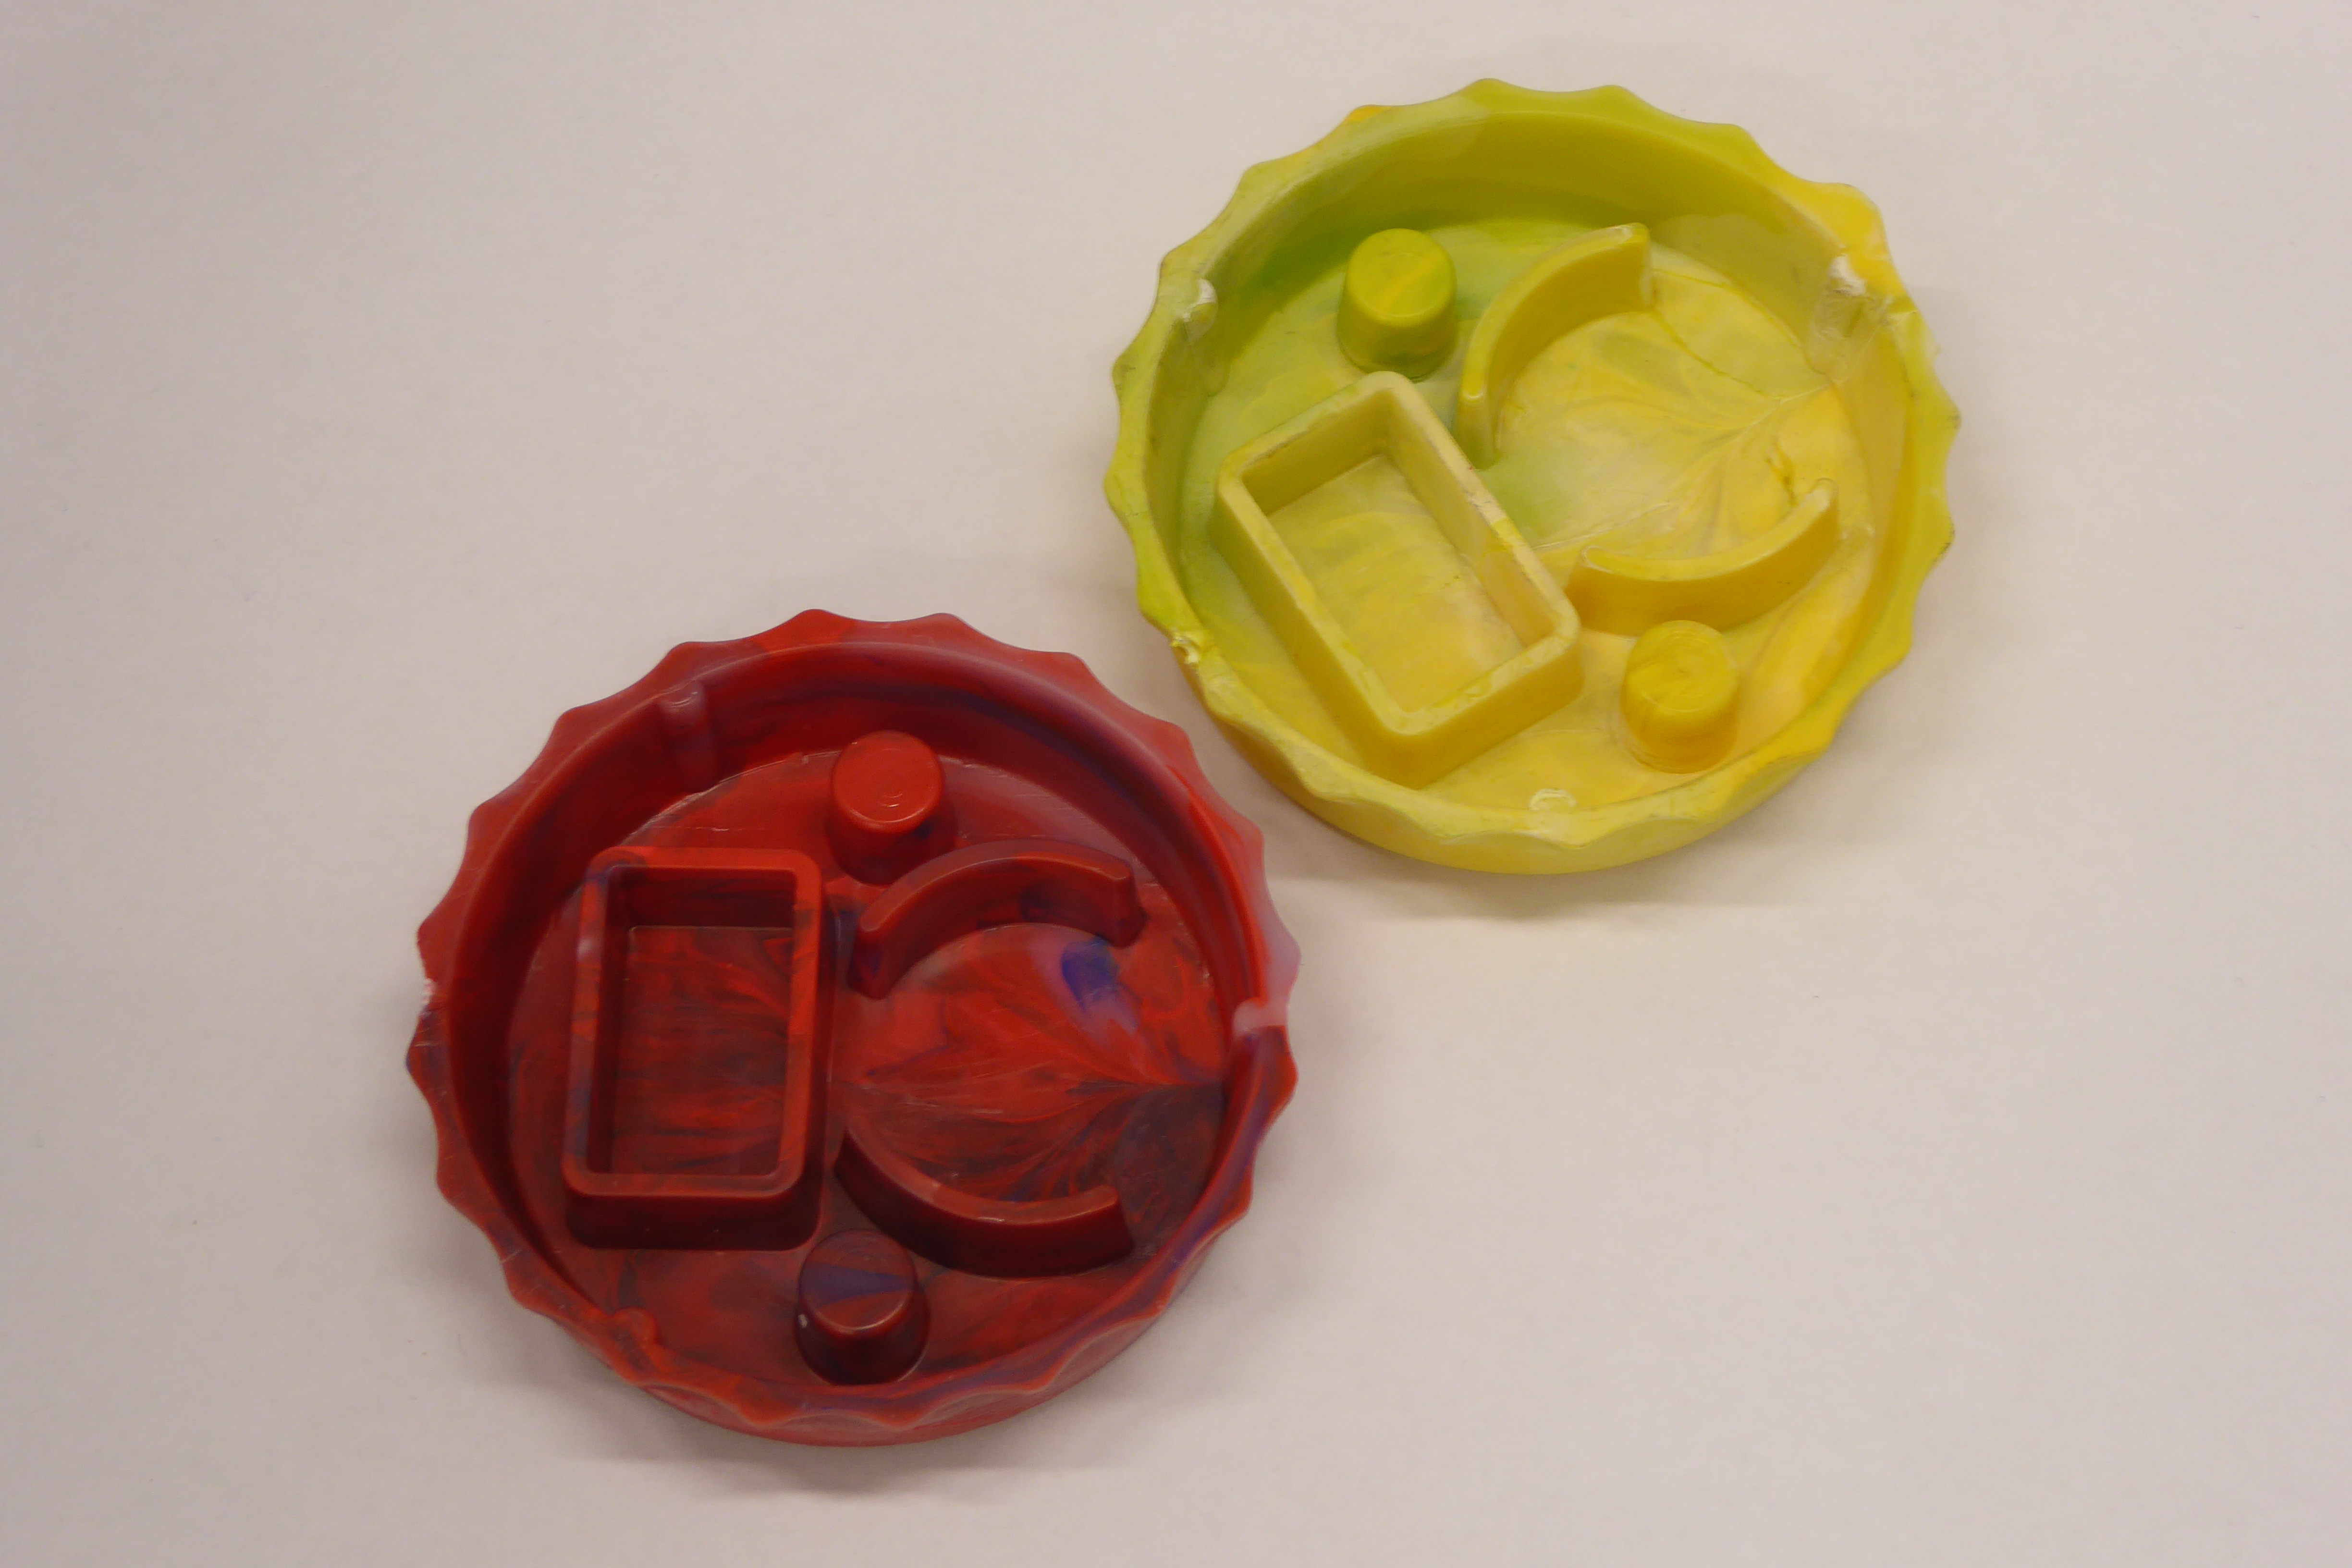
Label: Bottle Opener - Cover